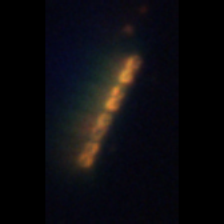
Taxon: Chaetoceros
Group: Diatoms